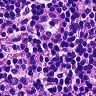
Metastatic tissue present: no